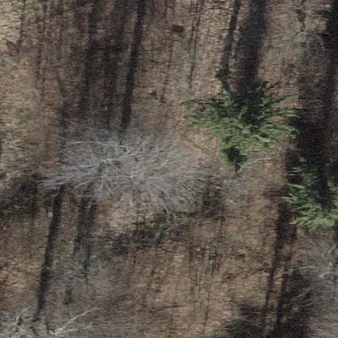
Label: other